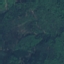
Land use / land cover class: Forest